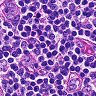
Metastatic tissue present: no